Question: Within Pycharm Professional 2017.3 (Ubuntu 14.04):
'''
df2=pd.DataFrame({"a":[1,2,3],"b":[4,5,6]})
abc=df2.describe()
'''
generates a new Pandas dataframe 'abc'.
If I want to view this dataframe in the SciView tool, nothing is shown:

If I write the name of the dataframe (abc) and specify a format (e.g. %) in the two fields in the bottom, still nothing is shown.
As expected, printing works:
'''
print(abc)
'''
---
'''
a b
count 3.0 3.0
mean 2.0 5.0
std 1.0 1.0
min 1.0 4.0
25% 1.5 4.5
50% 2.0 5.0
75% 2.5 5.5
max 3.0 6.0
'''
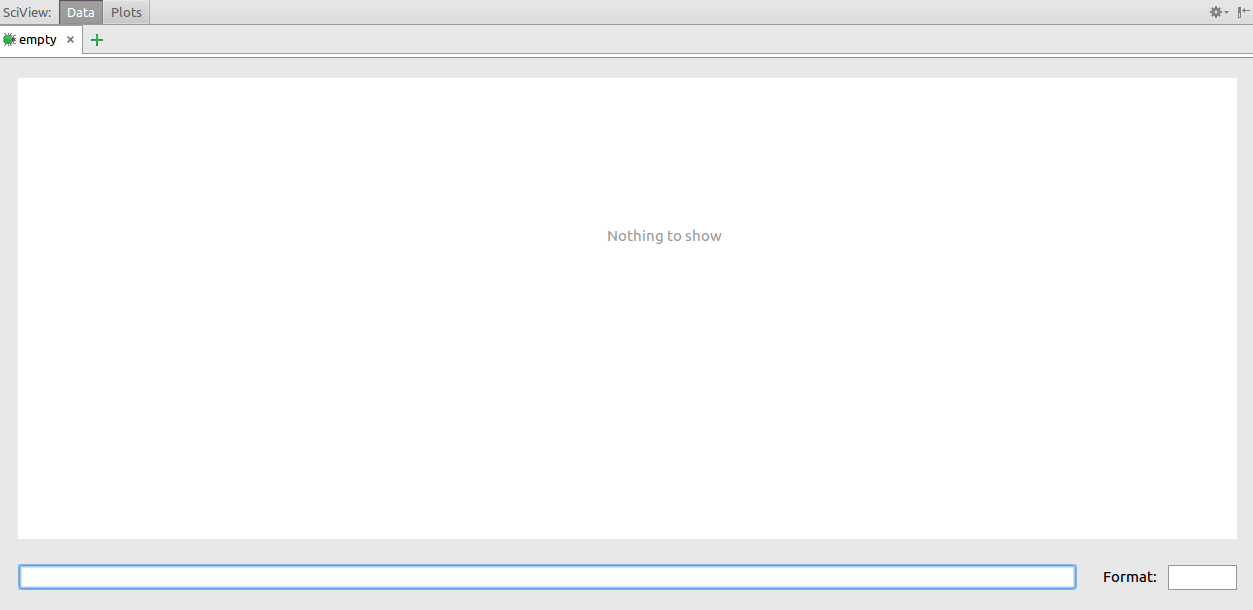
Answer: That is a bug. It appears to be related to the '%' in the index.
With this code:
'''
df2 = pd.DataFrame({"a": [1, 2, 3], "b": [4, 5, 6]})
abc = df2.describe()
abc_fixed = abc.reset_index().replace(
{'25%': '25_percent', '50%': '50_percent', '75%': '75_percent'}
).set_index('index')
'''
'abc' will not display, but 'abc_fixed' will display.